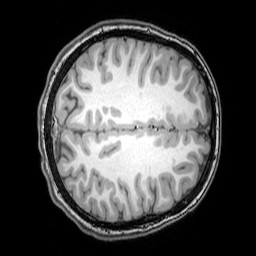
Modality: T1w
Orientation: axial
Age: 22
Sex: female
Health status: healthy
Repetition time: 0.081 s
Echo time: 0.037 s